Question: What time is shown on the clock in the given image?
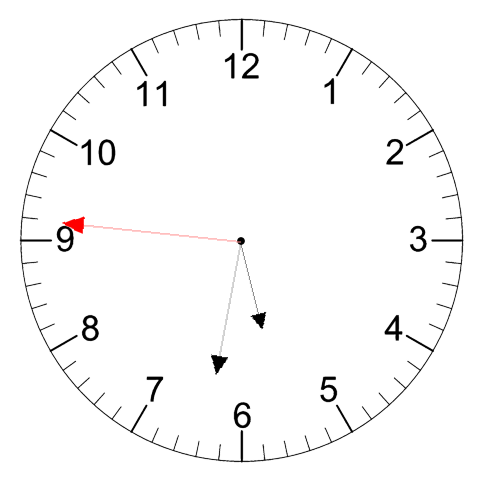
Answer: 05:31:46